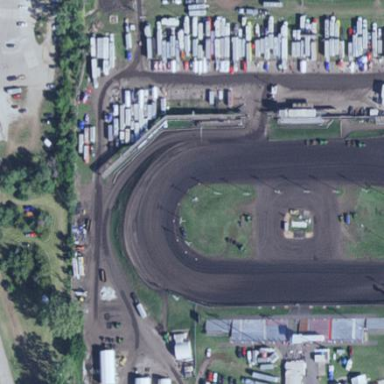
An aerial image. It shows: Dirt raceway for motor sports.